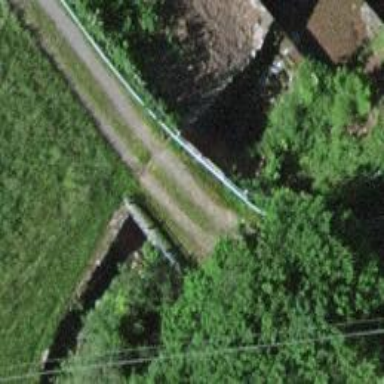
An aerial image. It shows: Culvert tunnel.